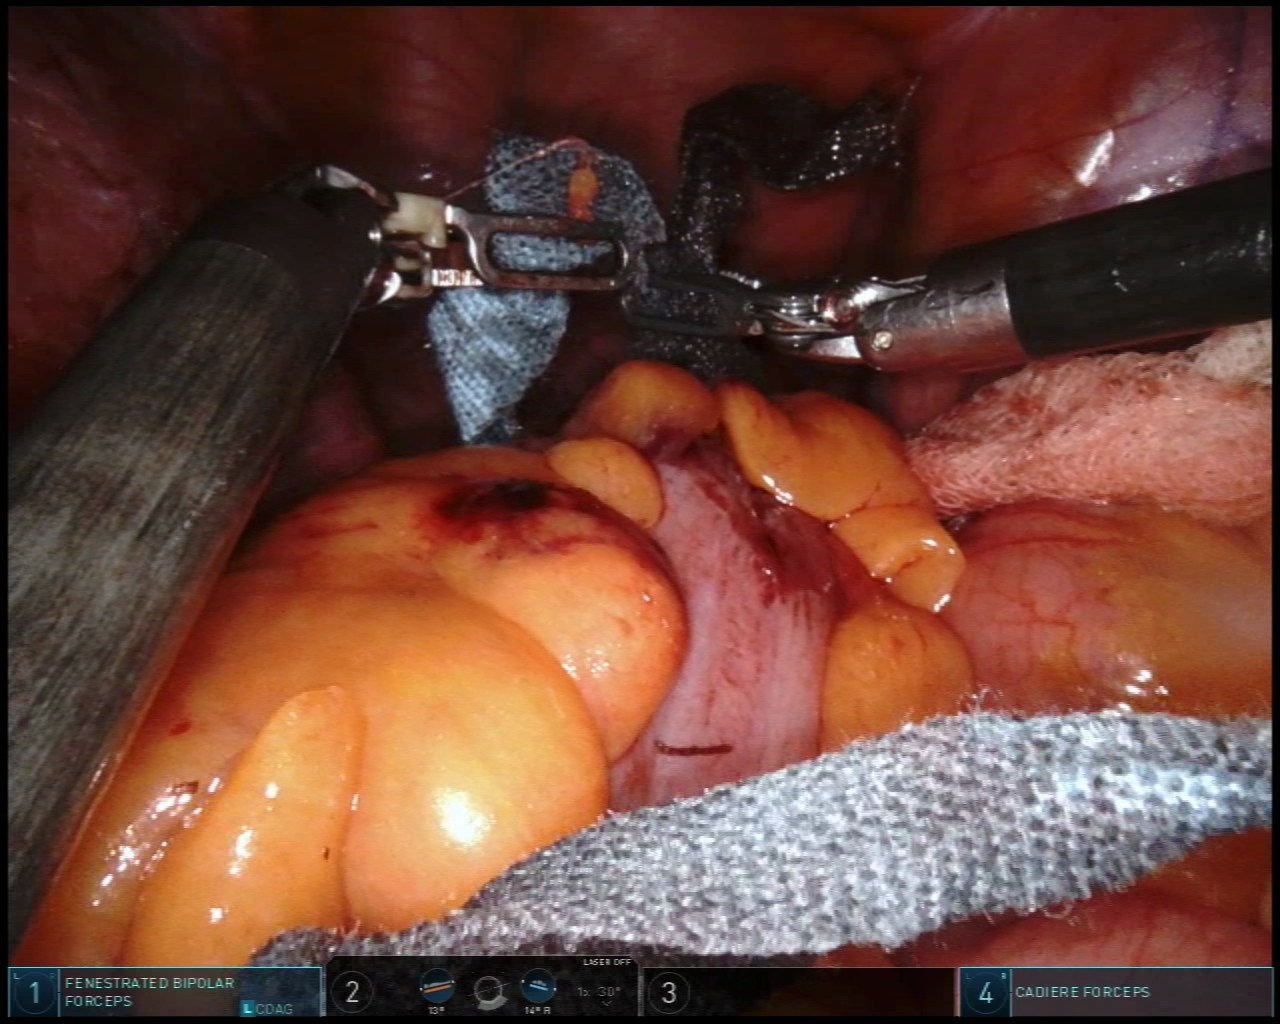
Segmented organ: small_intestine
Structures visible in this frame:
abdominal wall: yes
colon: yes
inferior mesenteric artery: no
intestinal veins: no
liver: no
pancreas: no
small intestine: yes
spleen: no
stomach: no
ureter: no
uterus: no
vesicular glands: no